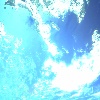
Label: sunburn